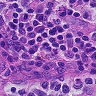
Metastatic tissue present: no